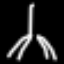
Label: The Eiffel Tower